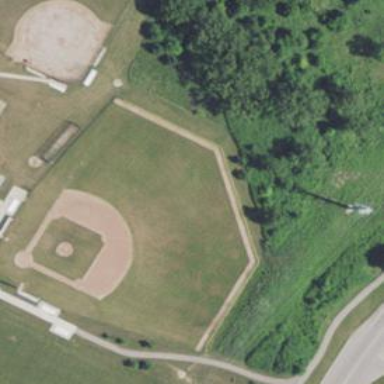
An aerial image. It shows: Baseball pitch for leisure land.